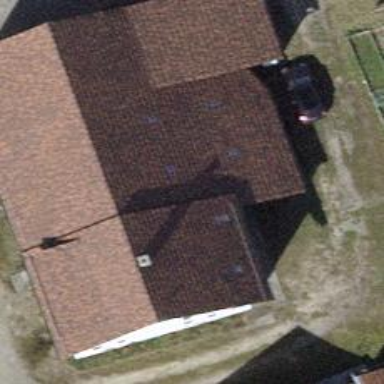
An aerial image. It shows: Building with gabled roof.